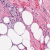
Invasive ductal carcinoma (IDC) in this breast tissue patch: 0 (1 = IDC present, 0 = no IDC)